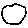
Label: circle